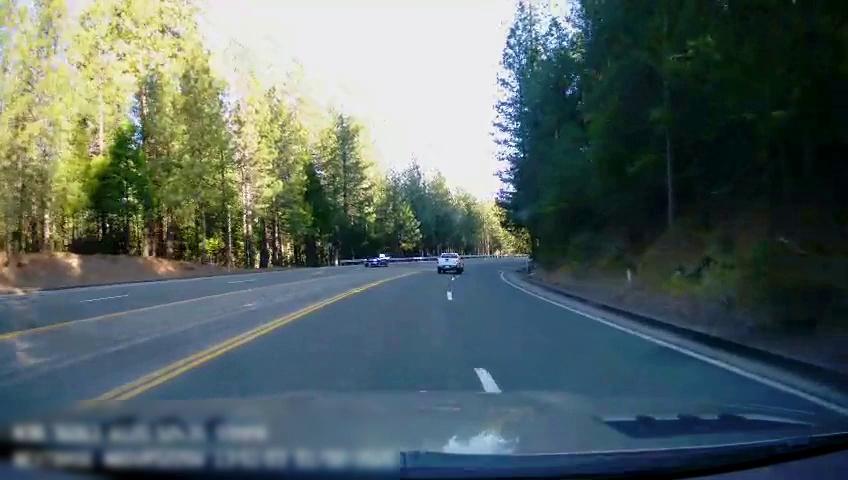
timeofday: Day
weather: Sunny
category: Drivable Space
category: Vehicles | Truck
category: Vehicles | Truck
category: Lanes | Current Lane
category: Lanes | Alternate Lane
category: Lanes | Current Lane
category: Lanes | Alternate Lane
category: Lanes | Opposite Lane
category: Lanes | Opposite Lane
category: Lanes | Opposite Lane